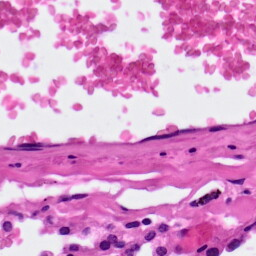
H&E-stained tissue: Lung